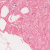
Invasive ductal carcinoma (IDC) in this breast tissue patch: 0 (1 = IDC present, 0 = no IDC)